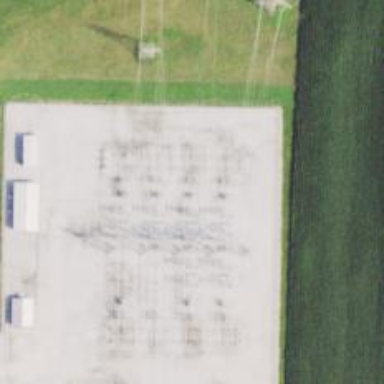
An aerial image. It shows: Switch for power supply.